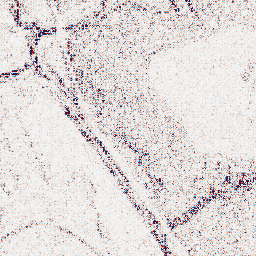
Category: wavelet
Decomposition family: wavelet_dwt
Decomposition parameters: wavelet: sym4
level: 1
Upsampling method: sinc_blackman
Upsampling parameters: scale: 4
kernel_size: 16
Upsampling scale: 4